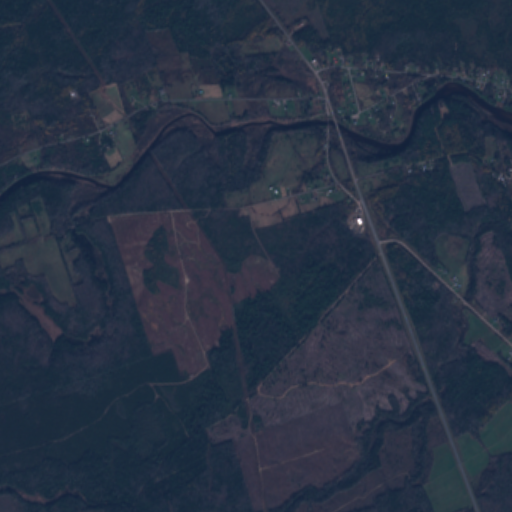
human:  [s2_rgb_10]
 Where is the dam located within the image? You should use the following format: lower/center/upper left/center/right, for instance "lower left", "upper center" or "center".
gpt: The dam is located in the upper center of the image.
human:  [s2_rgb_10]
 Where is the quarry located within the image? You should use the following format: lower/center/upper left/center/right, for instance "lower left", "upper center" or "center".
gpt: The quarry is located in the center left of the image.
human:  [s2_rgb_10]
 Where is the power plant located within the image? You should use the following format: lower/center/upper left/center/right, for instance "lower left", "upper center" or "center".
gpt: There is no power plant in the image.